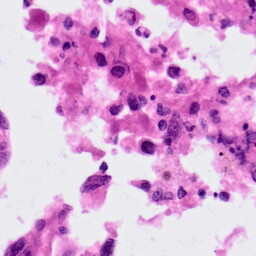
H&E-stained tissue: Lung